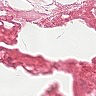
Metastatic tissue present: no